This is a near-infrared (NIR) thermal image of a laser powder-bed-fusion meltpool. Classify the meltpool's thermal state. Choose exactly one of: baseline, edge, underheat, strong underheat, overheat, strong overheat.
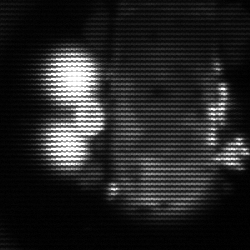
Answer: strong underheat